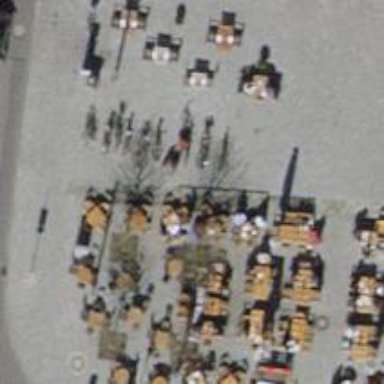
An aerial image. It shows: Bicycle parking area with stands.